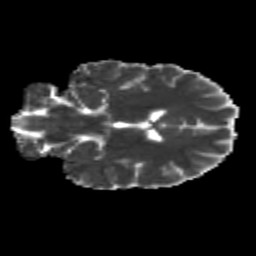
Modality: MD
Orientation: coronal
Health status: healthy
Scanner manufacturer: siemens
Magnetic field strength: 3 T
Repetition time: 12 s
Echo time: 0.092 s